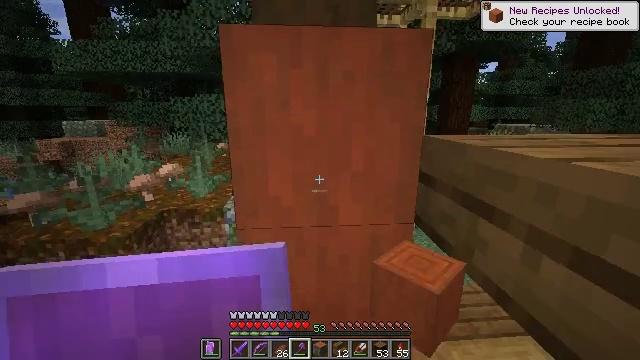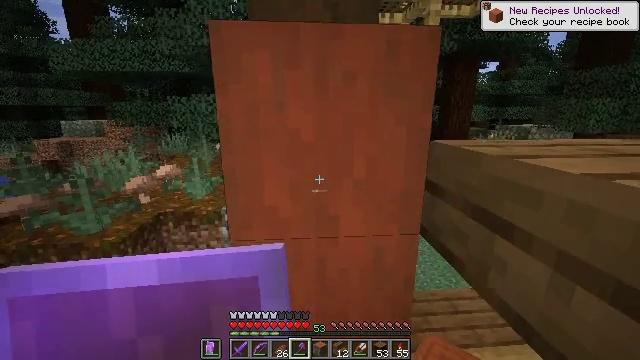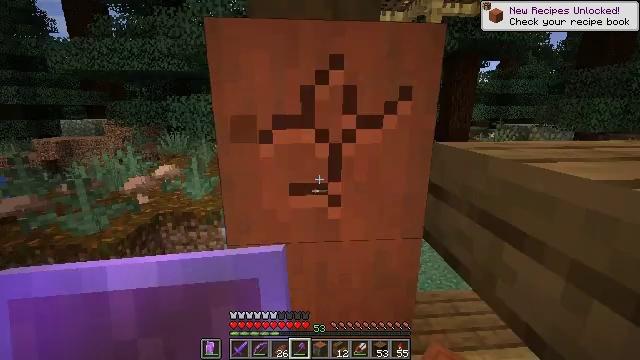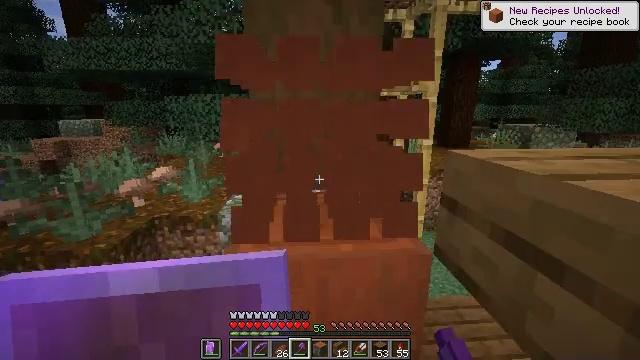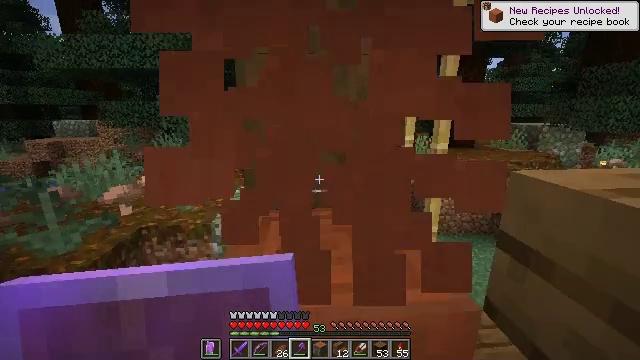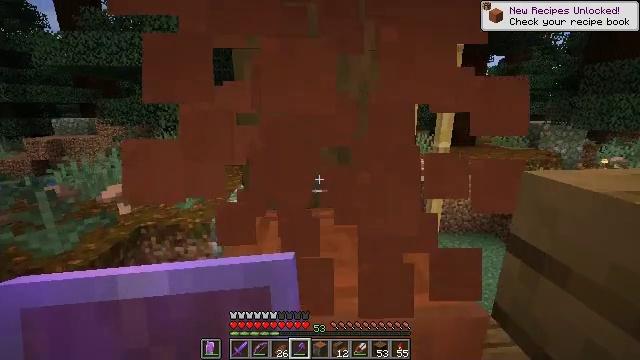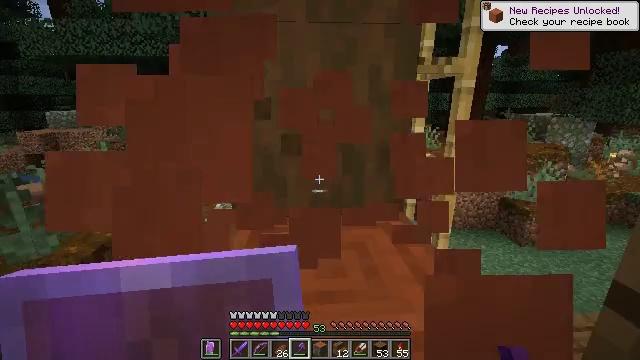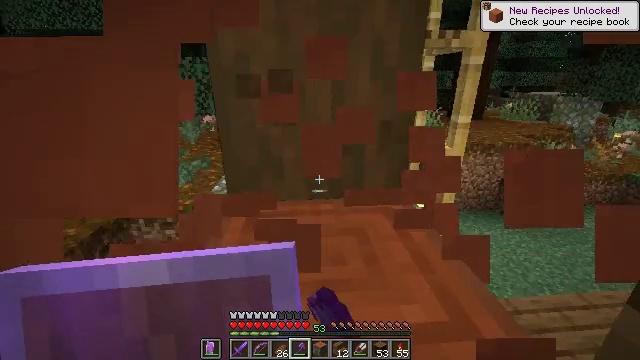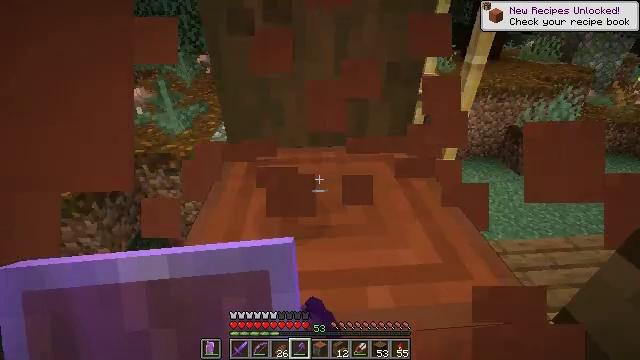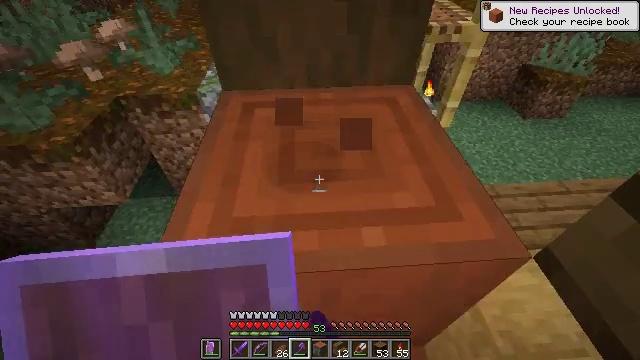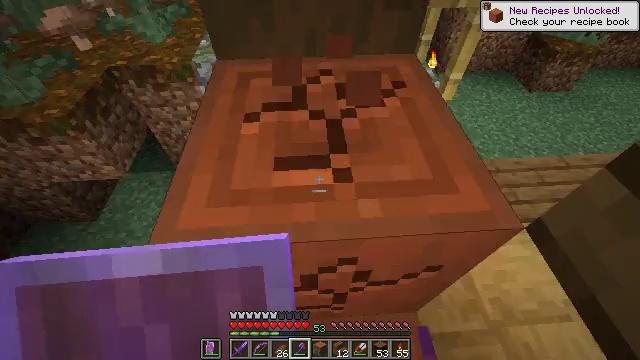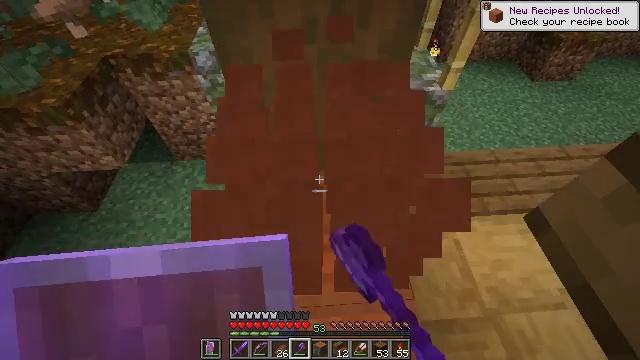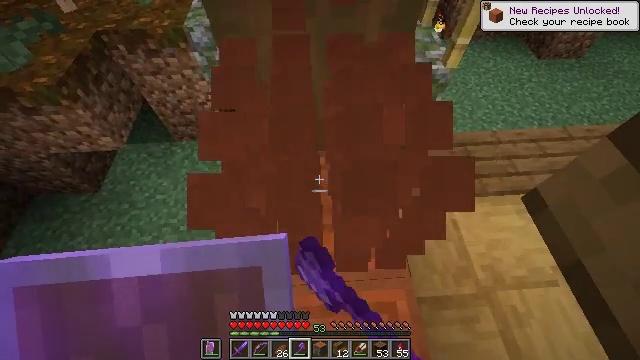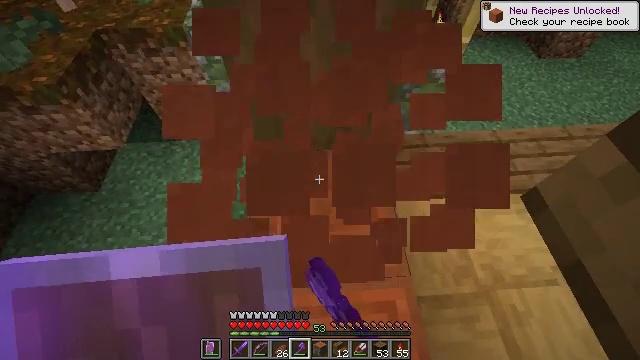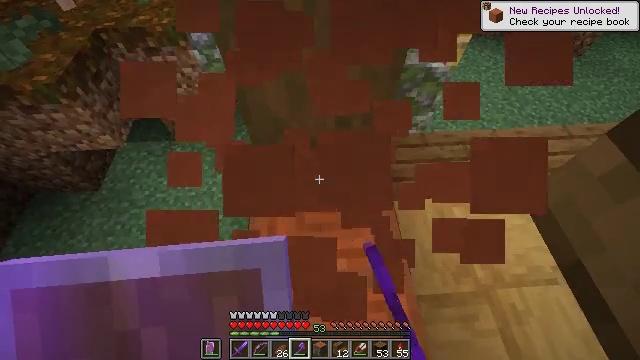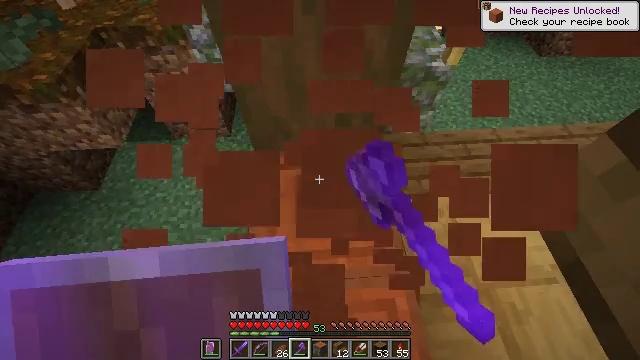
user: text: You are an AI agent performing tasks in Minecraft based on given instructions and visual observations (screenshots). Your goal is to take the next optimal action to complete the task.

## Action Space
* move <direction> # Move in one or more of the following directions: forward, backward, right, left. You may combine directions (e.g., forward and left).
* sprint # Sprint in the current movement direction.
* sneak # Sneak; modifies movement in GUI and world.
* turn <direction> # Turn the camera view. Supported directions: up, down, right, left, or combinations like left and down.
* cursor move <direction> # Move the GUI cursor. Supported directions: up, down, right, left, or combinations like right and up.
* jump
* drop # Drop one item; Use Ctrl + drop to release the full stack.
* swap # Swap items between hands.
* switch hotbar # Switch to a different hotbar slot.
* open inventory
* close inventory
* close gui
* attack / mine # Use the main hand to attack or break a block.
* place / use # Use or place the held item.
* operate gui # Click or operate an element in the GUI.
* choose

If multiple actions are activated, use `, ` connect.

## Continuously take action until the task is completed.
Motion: motion action
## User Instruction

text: Collect stripped acacia log by attacking it.
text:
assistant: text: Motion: move forward
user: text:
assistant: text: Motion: move forward, attack / mine
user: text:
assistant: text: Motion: move forward, attack / mine
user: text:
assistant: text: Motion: move forward, attack / mine
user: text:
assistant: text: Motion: move forward, attack / mine
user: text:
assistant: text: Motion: turn down, attack / mine
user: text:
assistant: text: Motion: turn down, attack / mine
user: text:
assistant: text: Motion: turn down, attack / mine
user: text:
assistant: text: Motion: turn down, attack / mine
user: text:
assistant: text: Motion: turn down, attack / mine
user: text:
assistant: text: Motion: turn down, attack / mine
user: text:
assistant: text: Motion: turn down, attack / mine
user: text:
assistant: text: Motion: attack / mine
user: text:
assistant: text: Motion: attack / mine
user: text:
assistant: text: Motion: attack / mine
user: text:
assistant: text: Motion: attack / mine
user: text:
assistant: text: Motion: no_op
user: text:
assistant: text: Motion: turn right and down
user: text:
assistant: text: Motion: move forward, turn right and down
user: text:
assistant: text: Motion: move forward, turn right and down
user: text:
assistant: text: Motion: move forward, turn down
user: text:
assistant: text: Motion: move forward
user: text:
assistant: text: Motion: no_op
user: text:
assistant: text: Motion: no_op
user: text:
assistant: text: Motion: no_op
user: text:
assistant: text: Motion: no_op
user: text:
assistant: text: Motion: turn right
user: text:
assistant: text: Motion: turn right
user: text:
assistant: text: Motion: turn right and down, attack / mine
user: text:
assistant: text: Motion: turn right and down, attack / mine